Field crop: maize
Growth stage: 2
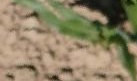
Species: maize